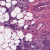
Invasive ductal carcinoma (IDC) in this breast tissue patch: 1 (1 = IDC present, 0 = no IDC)